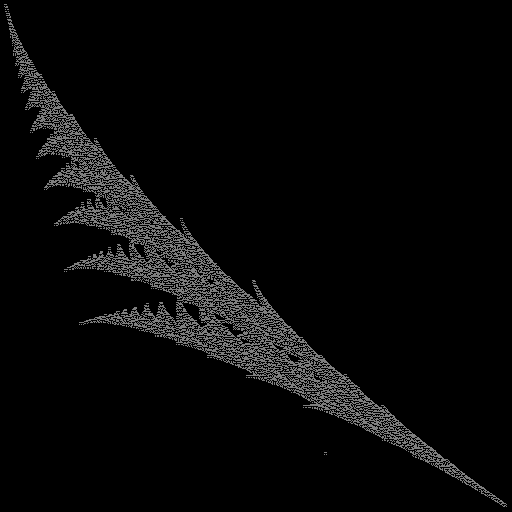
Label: umbrellafern